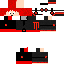
A male human skin with dark skin, wearing brown long hair dressed in a red hoodie and red pants, featuring a closed mouth.